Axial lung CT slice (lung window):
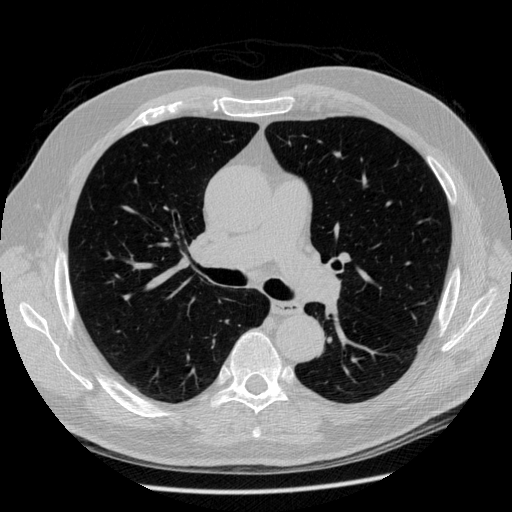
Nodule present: no